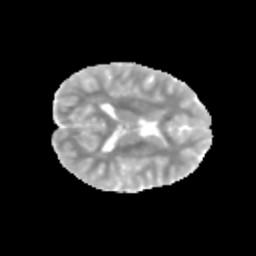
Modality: MD
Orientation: axial
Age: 11
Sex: female
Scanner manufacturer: siemens
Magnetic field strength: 3 T
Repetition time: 3.8 s
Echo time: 0.07 s